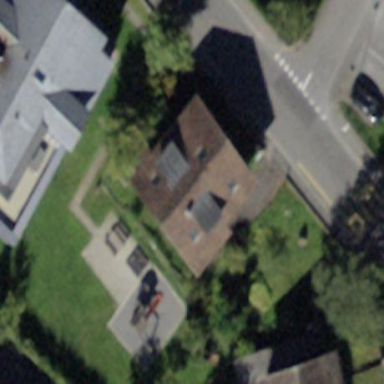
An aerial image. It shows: Gabled roofed house.